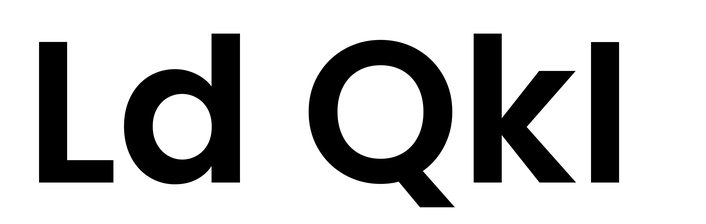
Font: Poppins-SemiBold